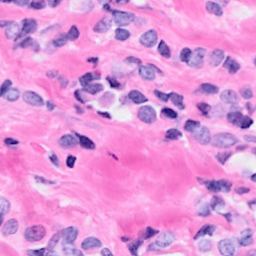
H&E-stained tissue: Breast